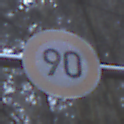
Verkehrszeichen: Geschwindigkeit90
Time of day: MorningAfternoon
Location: Outdoor (Nature)
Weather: Overcast
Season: Winter
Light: Natural